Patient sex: M
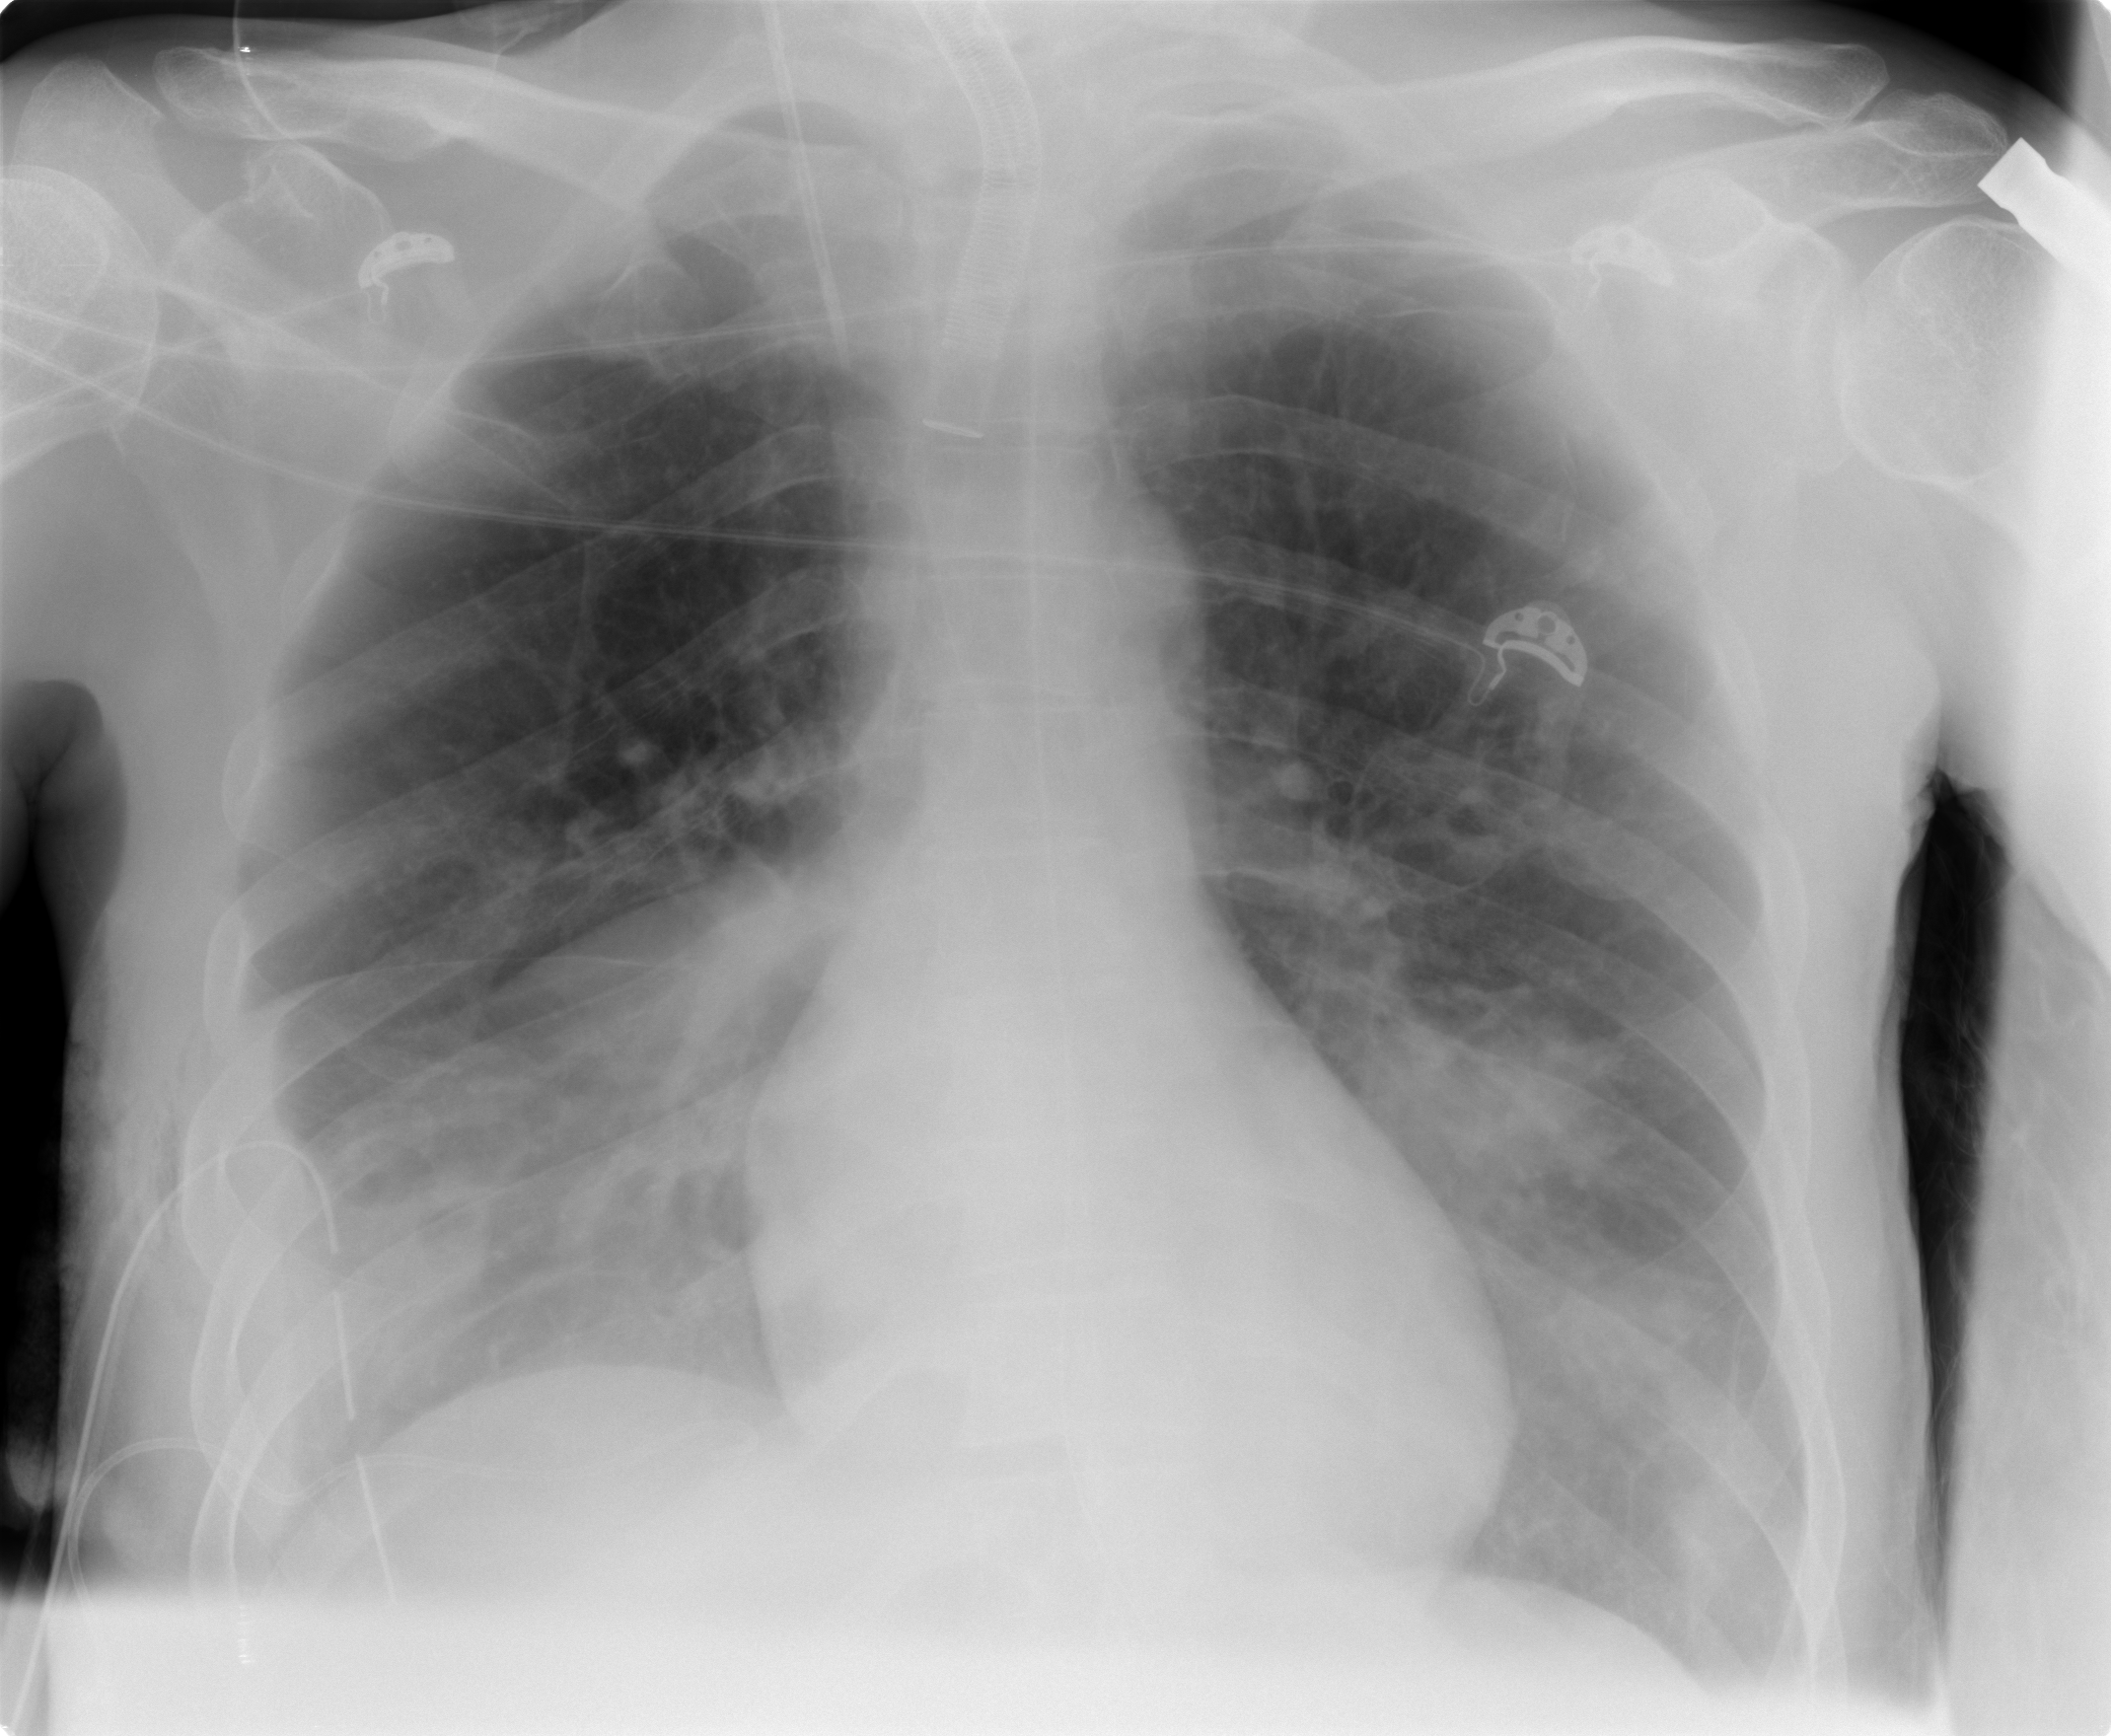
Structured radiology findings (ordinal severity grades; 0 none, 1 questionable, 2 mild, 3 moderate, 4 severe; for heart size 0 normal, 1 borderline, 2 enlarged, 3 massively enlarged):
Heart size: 0
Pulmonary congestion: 2
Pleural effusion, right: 2
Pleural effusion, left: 2
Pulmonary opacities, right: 2
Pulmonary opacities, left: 3
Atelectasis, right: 1
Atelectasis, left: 1